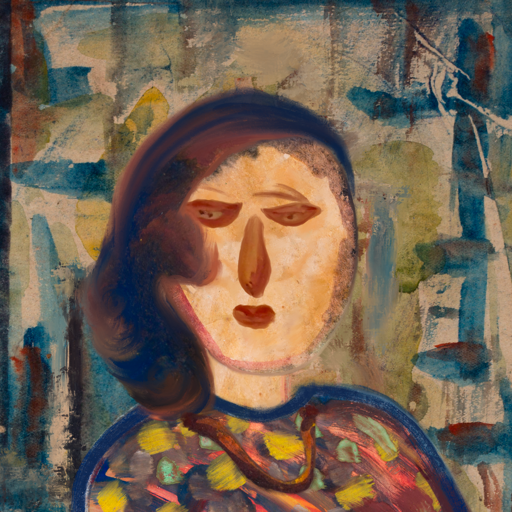
Background: Orphan, Head And Neck Front: Childish, Face Front: Pious_Lady, Bust: Mother_And_Son_Mother, Hair Front: Mother_And_Son_Son, Head Accessory: Blank, Second Necklace: Comrade, Necklace: Blank, Baby: Blank